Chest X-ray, AP view. Patient: 67 years old, sex F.
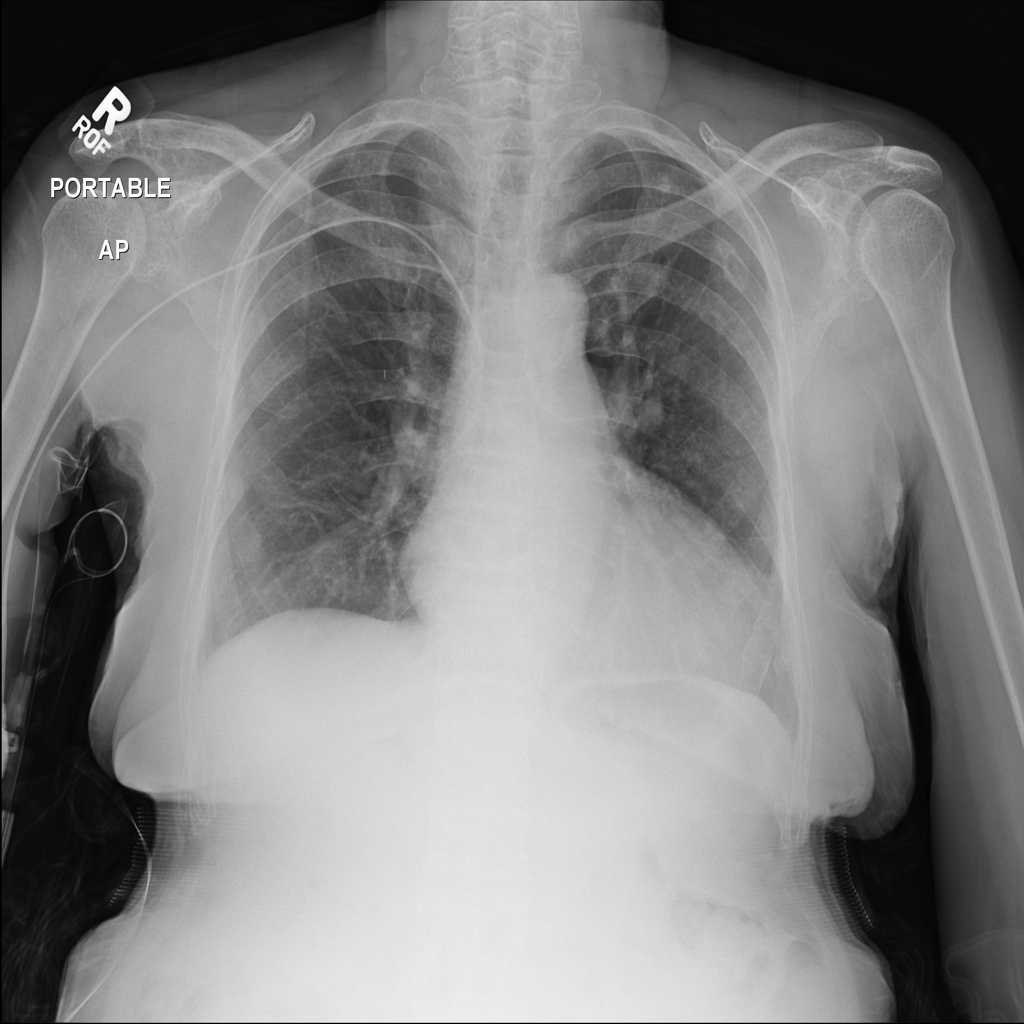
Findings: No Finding